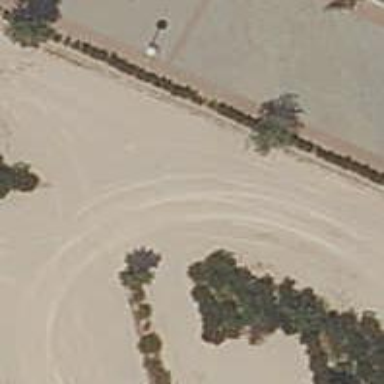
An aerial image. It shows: Parking aisle with sand surface.